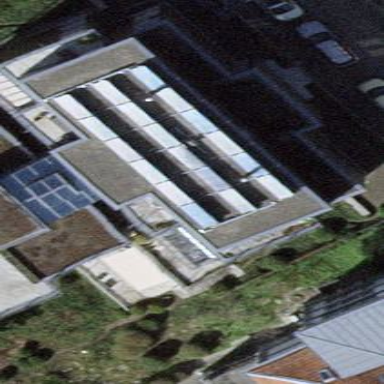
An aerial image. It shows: The building has flat roof oriented across.